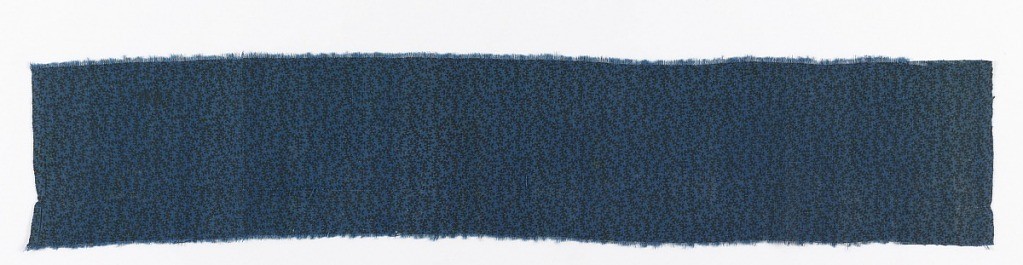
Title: Textile
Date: ca. 1850
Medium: cotton Technique: roller printed on plain weave
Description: Small piece of blue fabric printed with with a black allover sprig-like design. The reverse has a sticker with the Swedish opera singer Jenny Lind. She first came to the United States in 1850 at the invitation of the showman P. T. Barnum.